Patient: sex M, age 66
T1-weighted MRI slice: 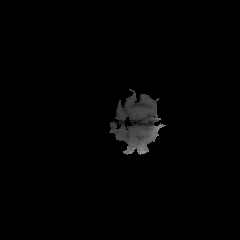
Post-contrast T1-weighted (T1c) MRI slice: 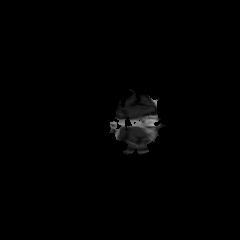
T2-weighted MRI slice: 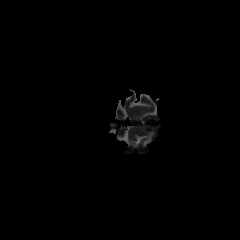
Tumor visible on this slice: no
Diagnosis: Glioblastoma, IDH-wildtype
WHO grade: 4